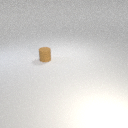
small brown rubber cylinder